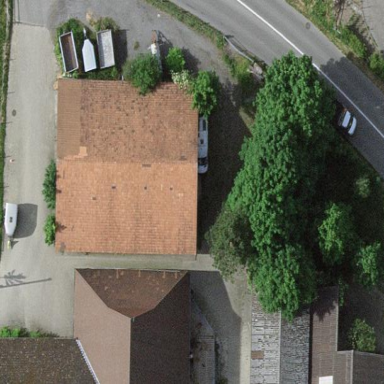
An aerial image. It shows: Barn.